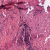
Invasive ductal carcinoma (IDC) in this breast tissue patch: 1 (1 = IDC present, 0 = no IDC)